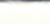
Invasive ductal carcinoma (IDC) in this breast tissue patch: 0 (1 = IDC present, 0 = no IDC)